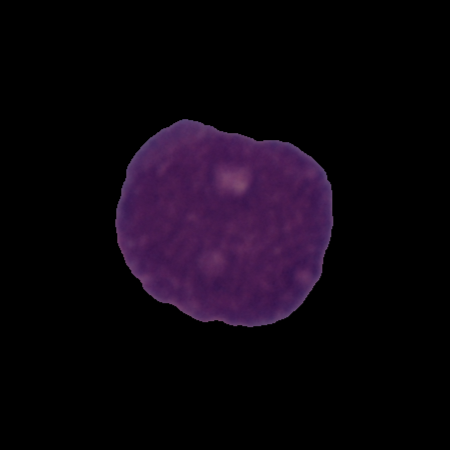
Label: cancer